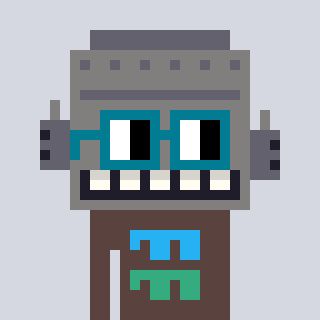
a pixel art character with square dark green glasses, a robot-shaped head and a darkbrown-colored body on a cool background